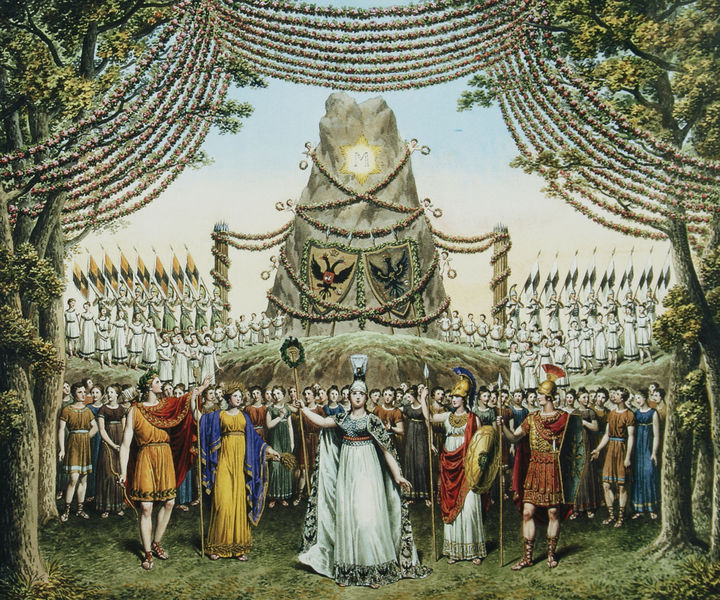
Titel: Lebendes Bild, inszeniert in Berlin
Künstler: Heinrich Stürmer
Standort: St. Petersburg
Institution: Schloss Pawlowsk
Schlagwörter: adler, baum, berg, blau, blätter, dunkel, felsen, gemälde, himmel, laub, schatten, umhang, vogel, weiß, baumstämme, bäume, frauen, gelb, grün, menschen, äste, blumen, braun, bunt, frau, hell, kleid, kleider, licht, männer, schmuck, schwarz, säulen, zeichnung, blüten, gras, rot, wiese, fest, masse, menge, versammlung, feier, stein, steine, bild, hügel, stamm, zweige, gewand, gold, gewänder, klassizismus, girlande, rosa, wald, engel, bogen, fahnen, stab, fahne, berge, fels, hang, bühnenbild, böschung, banner, stämme, gefolge, lanze, soldaten, weib, weiber, robe, sandalen, ring, schild, antike, stern, lichtung, druck, militär, uniform, volk, koloriert, helm, kranz, lorbeer, lorbeerkranz, mythologie, ritter, rüstung, sieg, österreich, girlanden, reihen, römer, wappen, helme, götter, toga, krieger, lanzen, posaunen, königin, blumengirlande, fanfaren, kränze, speer, speere, stange, apoll, empire, träger, putti, athene, preussen, zepter, roben, athena, germania, davidstern, doppeladler, standarten, steinblock, massen, blumengirlanden, fahnenträger, feierlich, doppelkopfadler, m, morbeer, ruhmesblatt